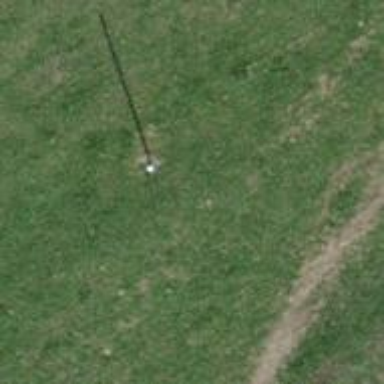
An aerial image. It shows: Power pole.